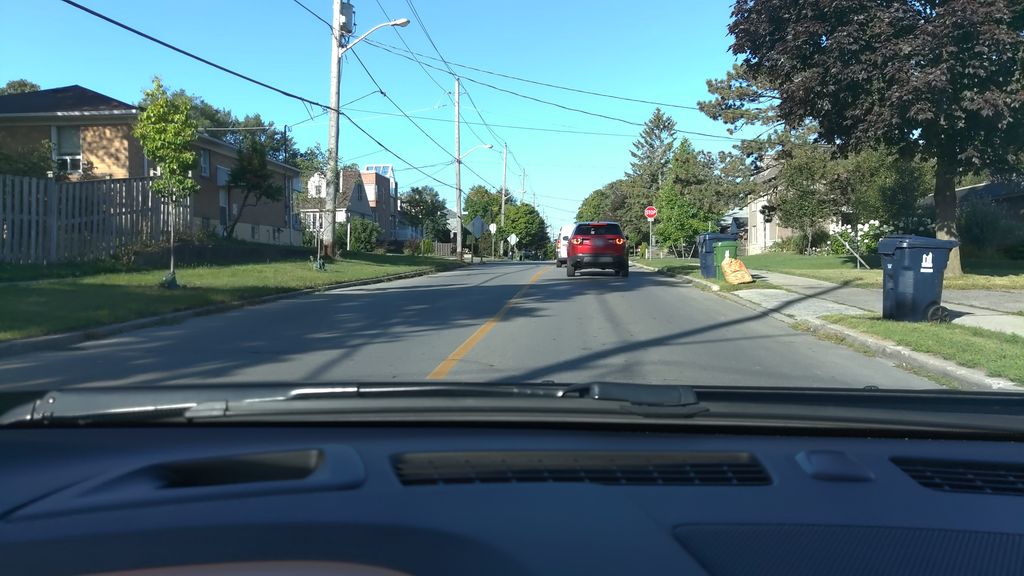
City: toronto